Question: In Google Sheets, I have a table of all my tests, like below:
| Subject | Test | Date (d/m/yy) |
| ------- | ---- | ------------- |
| C3 - Biology | 1 | 1/1/21 |
| C4 - Chemistry | 2 | 3/1/21 |
| C5 - Music | 3 | 4/1/21 |
| C6 - Physics | 4 | 6/1/21 |
In Column D, I have the formula '=TODAY()', which gets today's current date.
In Column E, I have the formula '=IFS(C3=D3,"Today",C3<D3,"Past",C3>D3,"Future")', which prints "Today" if the test is today, "Past" if it has passed, and "Future" if it is yet to happen.
'C3''D3'
I have these conditional formatting rules in 'C3':
- '=E3="Today"'- '=E3="Past"'- '=E3="Future"'

However, when I "drag" this cell to copy conditional formatting rules to 'C4', this happens:
- '=E3="Today"'- '=E3="Past"'- '=E3="Future"'
I have tried putting these in the column of C, but it comes up as an error:
- '=E$="Today"'- '=E$="Past"'- '=E$="Future"'
### TL DR: How can I create conditional formatting for a row that changes according to its' row number?
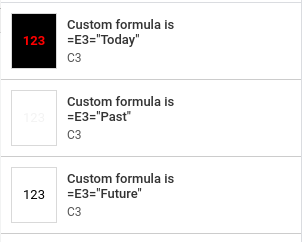
Answer: use:
'''
=E3="Today"
'''
on range
if you want to paint the whole row use:
'''
=$E3="Today"
'''
on range